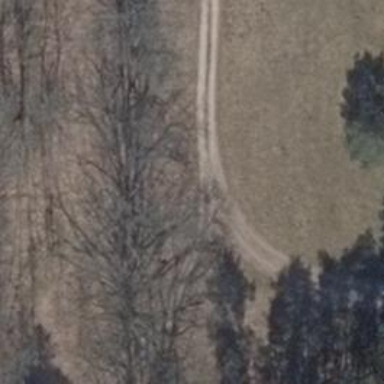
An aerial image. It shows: Sandy track road with grade4 tracktype.